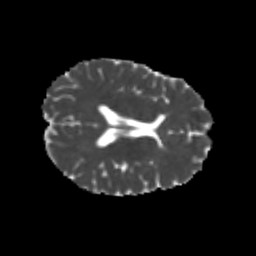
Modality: MD
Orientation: axial
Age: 21
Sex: female
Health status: healthy
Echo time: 0.074 s